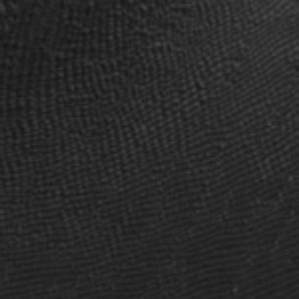
Label: frost